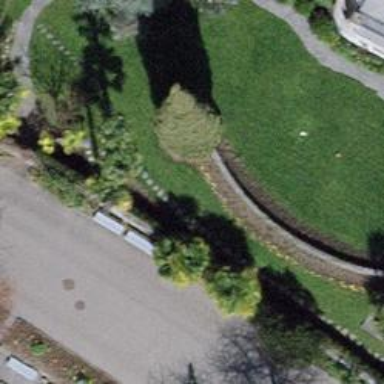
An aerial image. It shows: Bench for seating.